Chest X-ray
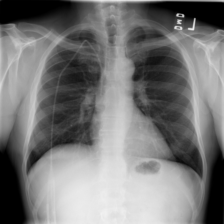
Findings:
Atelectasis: negative
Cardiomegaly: negative
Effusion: negative
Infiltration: negative
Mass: negative
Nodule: negative
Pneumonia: negative
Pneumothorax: negative
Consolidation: negative
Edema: negative
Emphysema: negative
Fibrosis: negative
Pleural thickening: negative
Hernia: negative